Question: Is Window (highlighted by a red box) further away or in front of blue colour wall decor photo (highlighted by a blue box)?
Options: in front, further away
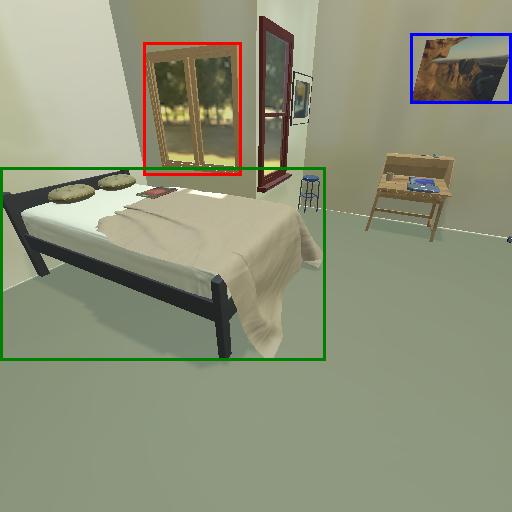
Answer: in front